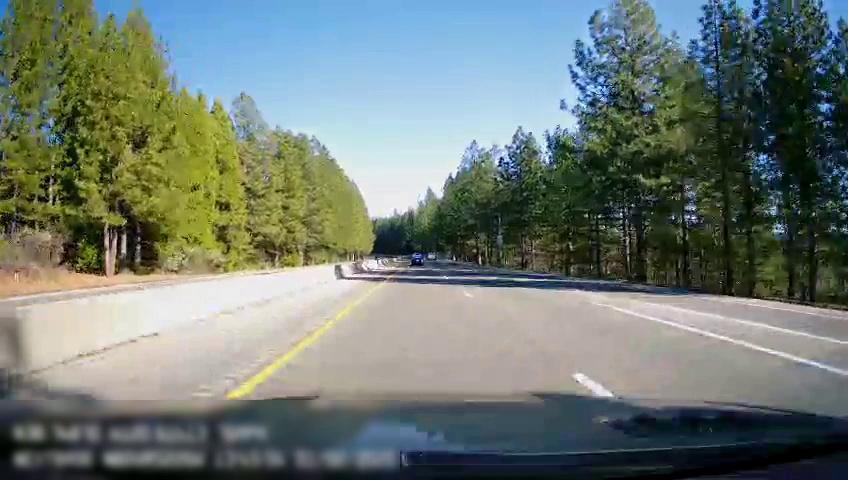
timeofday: Day
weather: Sunny
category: Drivable Space
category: Drivable Space
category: Vehicles | Car
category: Lanes | Current Lane
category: Lanes | Current Lane
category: Lanes | Alternate Lane
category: Lanes | Alternate Lane